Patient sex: M
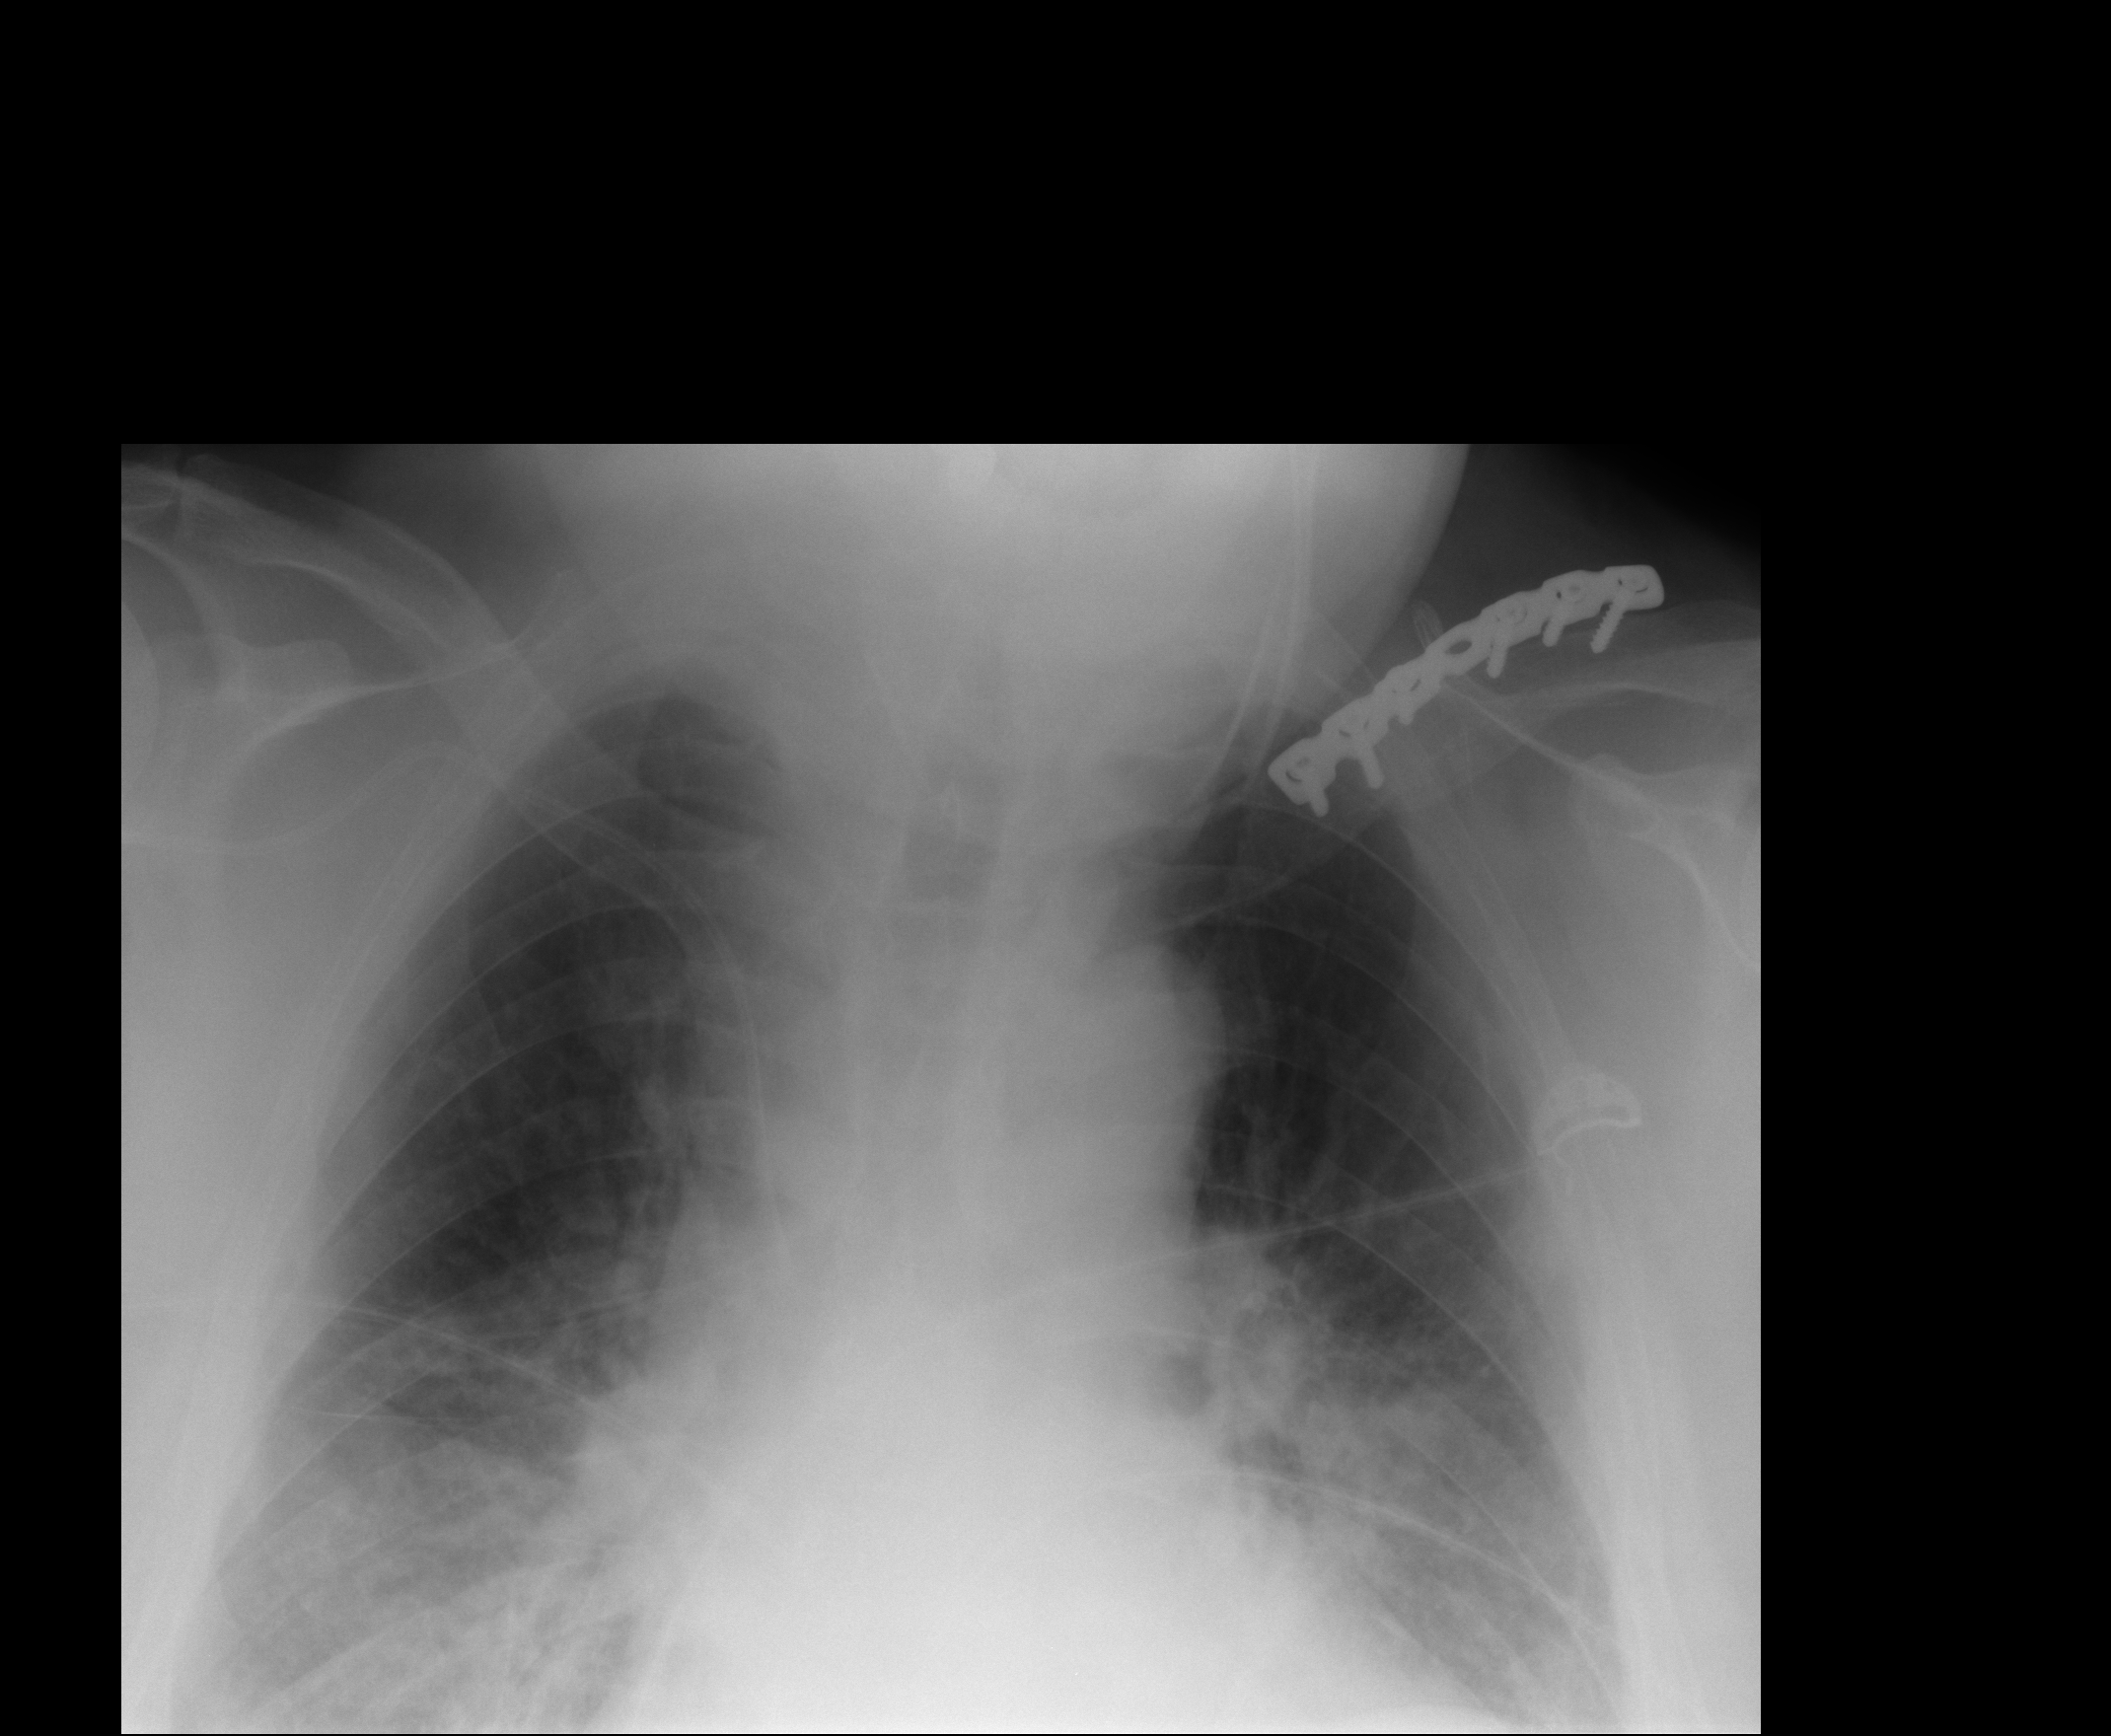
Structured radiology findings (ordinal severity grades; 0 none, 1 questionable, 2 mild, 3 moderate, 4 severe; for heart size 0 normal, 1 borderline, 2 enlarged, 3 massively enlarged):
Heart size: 2
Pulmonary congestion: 1
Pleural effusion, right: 2
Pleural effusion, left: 2
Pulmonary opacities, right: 2
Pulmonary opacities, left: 2
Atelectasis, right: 2
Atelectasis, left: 2